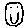
Label: smiley face